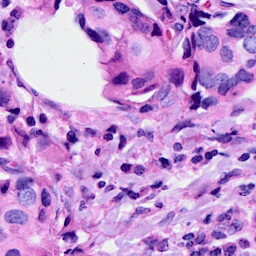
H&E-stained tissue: Breast